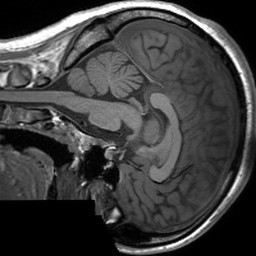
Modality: T1w
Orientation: sagittal
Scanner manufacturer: siemens
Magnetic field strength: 3 T
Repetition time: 1.54 s
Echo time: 0.00234 s